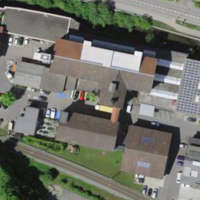
EUNIS habitat code: 54
Species observed at this site:
Euonymus europaeus